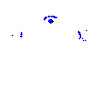
Particle: kaon